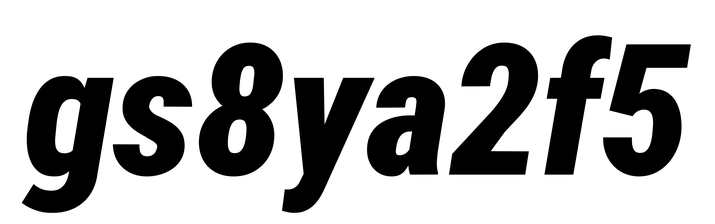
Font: Roboto-Italic_Condensed_Black_Italic